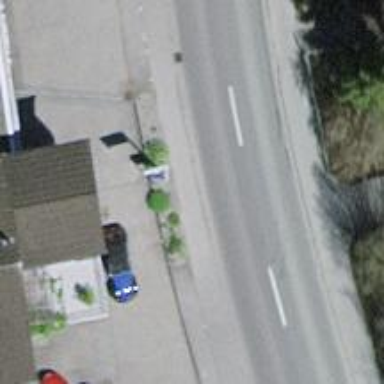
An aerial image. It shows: Fuel station.